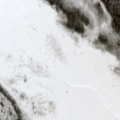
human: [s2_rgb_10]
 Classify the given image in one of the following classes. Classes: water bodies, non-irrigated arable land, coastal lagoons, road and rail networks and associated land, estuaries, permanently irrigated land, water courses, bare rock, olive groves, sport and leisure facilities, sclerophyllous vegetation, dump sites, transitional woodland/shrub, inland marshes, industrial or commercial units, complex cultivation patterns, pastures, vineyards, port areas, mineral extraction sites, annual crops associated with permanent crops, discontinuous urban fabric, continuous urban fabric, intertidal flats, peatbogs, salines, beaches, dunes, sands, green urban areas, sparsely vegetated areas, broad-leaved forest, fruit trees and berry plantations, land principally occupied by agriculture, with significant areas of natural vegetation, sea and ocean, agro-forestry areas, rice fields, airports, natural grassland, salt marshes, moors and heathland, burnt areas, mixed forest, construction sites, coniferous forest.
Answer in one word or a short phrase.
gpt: coniferous forest, transitional woodland/shrub, peatbogs, water bodies